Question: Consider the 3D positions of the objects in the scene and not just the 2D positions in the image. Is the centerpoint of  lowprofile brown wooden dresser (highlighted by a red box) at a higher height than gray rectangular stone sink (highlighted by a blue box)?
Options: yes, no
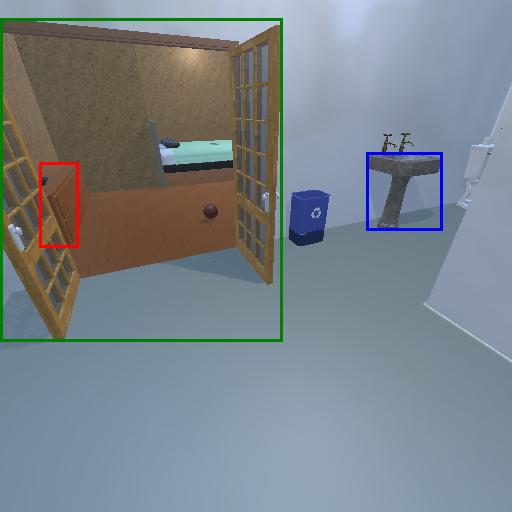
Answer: yes